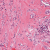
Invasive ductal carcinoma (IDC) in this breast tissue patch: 1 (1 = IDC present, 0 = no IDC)